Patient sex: F
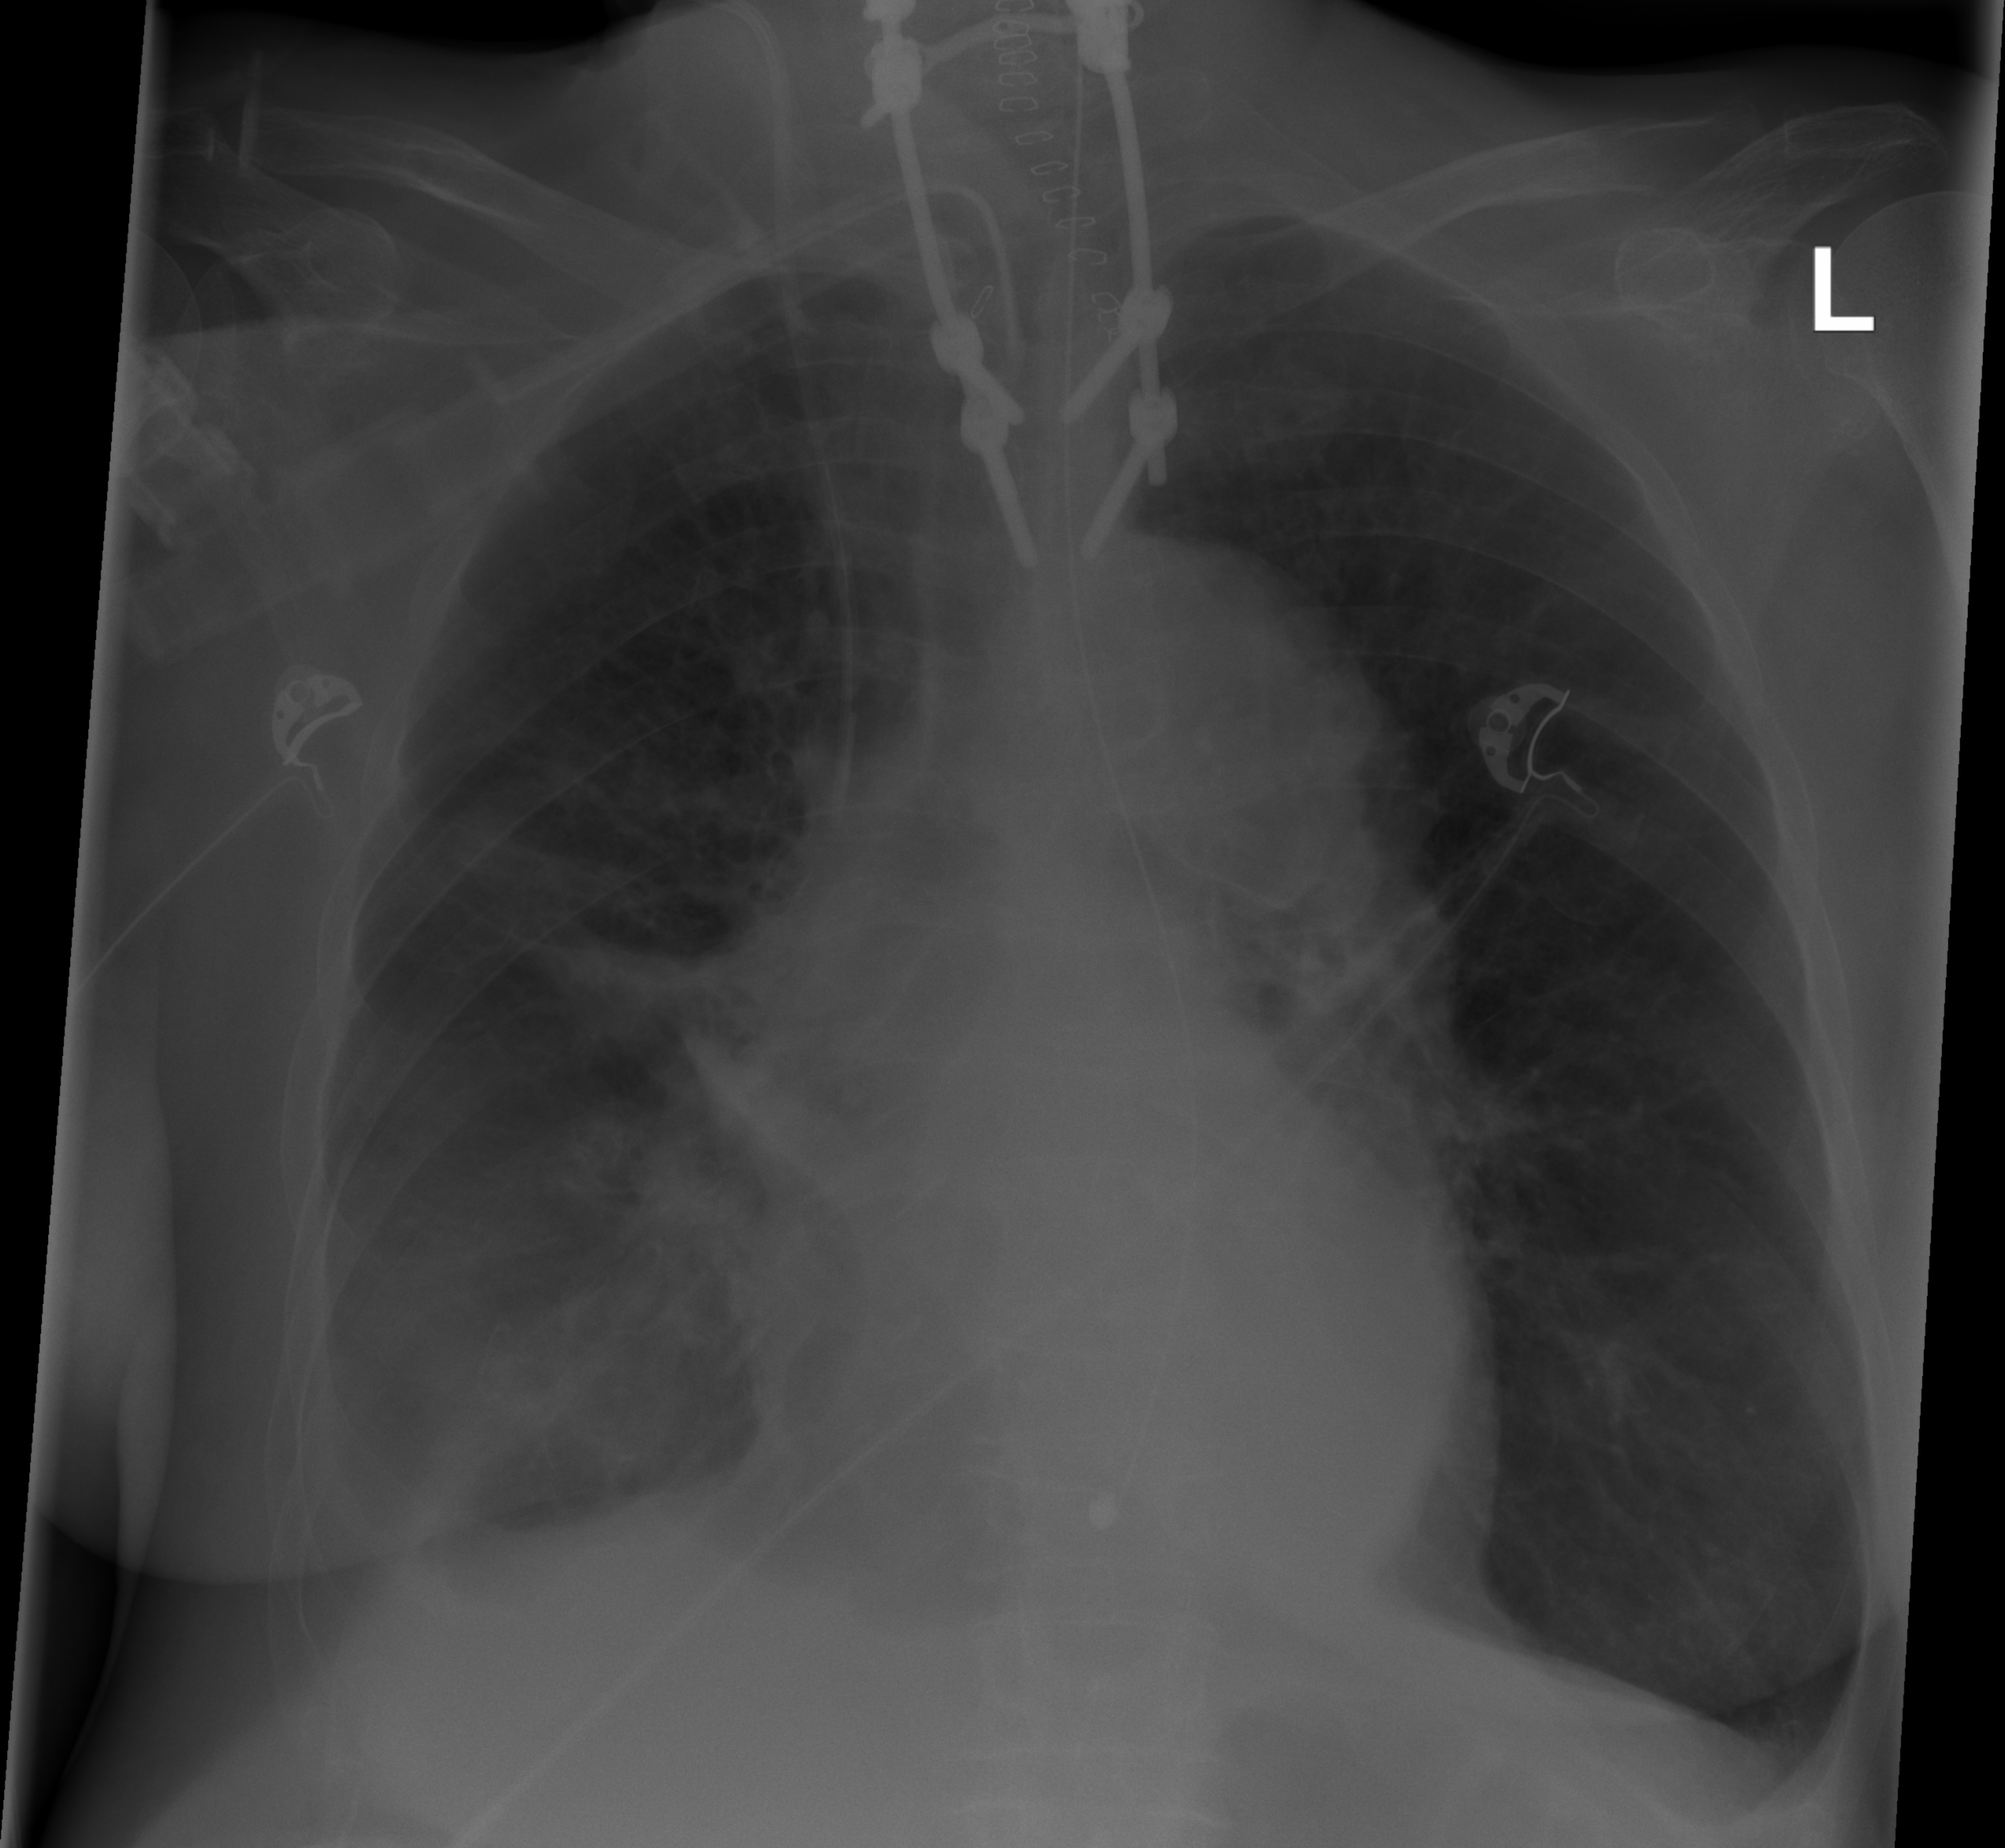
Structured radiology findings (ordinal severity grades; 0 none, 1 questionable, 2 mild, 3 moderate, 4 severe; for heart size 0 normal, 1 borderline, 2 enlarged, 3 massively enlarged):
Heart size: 0
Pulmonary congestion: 1
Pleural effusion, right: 2
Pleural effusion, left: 0
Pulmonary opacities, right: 1
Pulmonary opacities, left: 0
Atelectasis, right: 2
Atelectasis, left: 0